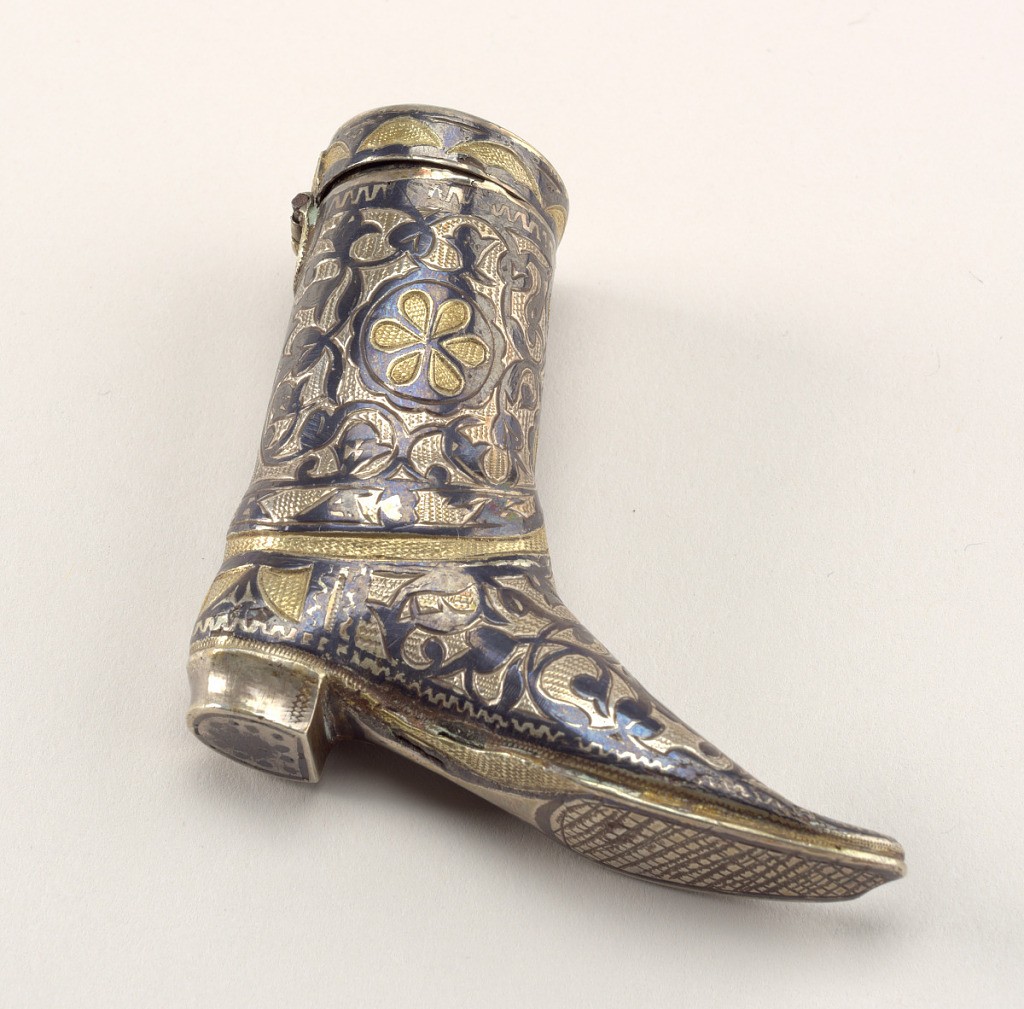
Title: Boot
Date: late 19th century
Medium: Silver, niello, gilding
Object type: Matchsafe
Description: In the shape of a high boot, with stylized floral and vine decoration in niello and gilding.  Lid is on top, hinged on back side.  Striker on sole of toe section.